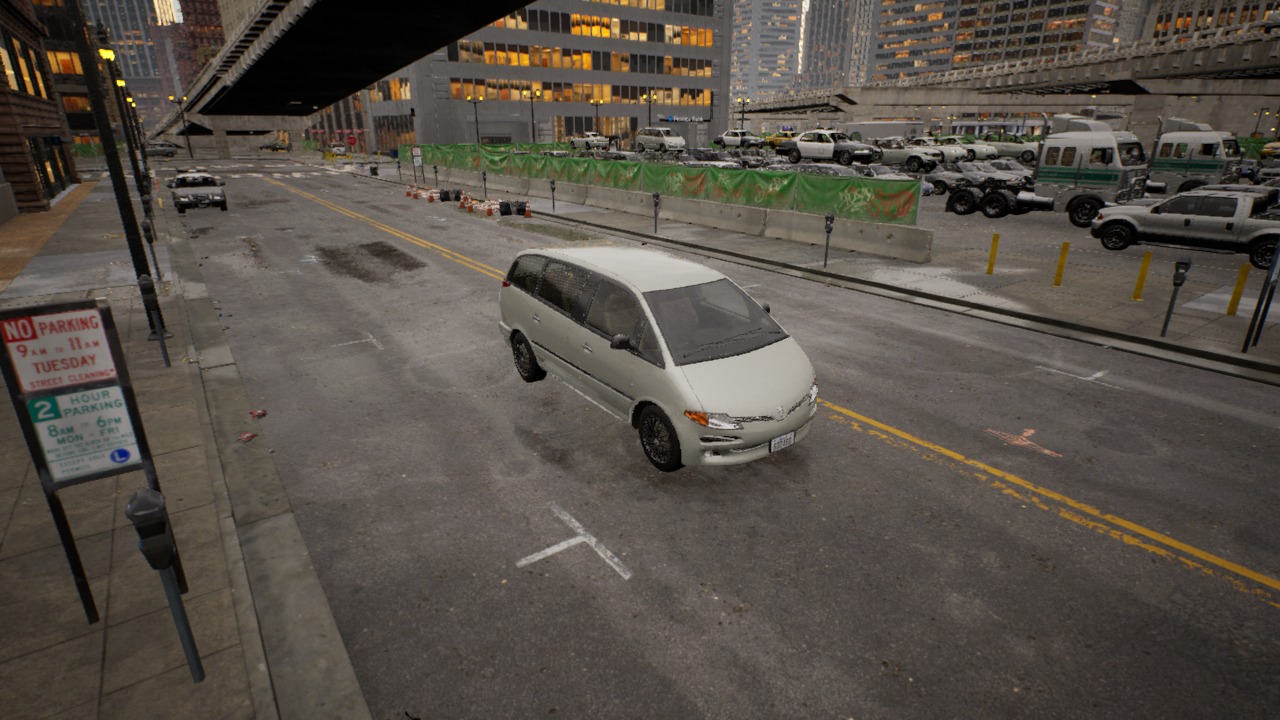
Venue: downtown
Lighting: golden hour
Vehicle rig: minivan